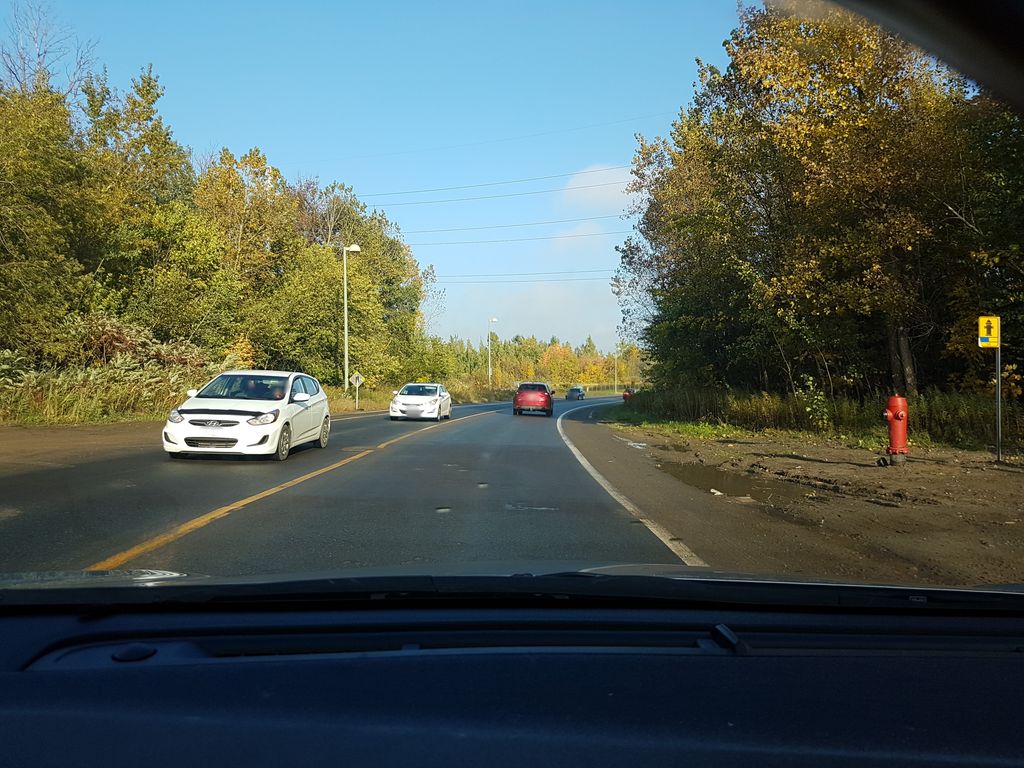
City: quebec_city